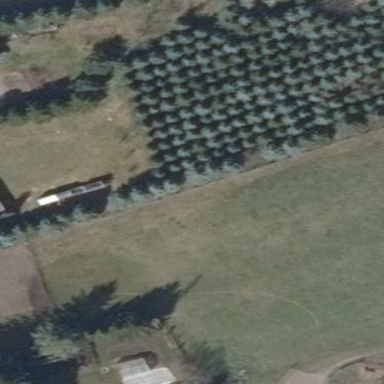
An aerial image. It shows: Orchard.